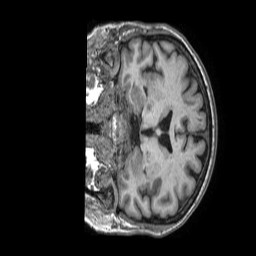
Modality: T1w
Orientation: coronal
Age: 63
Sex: female
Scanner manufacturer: philips
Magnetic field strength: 1.5 T
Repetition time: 0.007252 s
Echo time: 0.003289 s